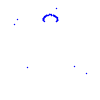
Particle: pion